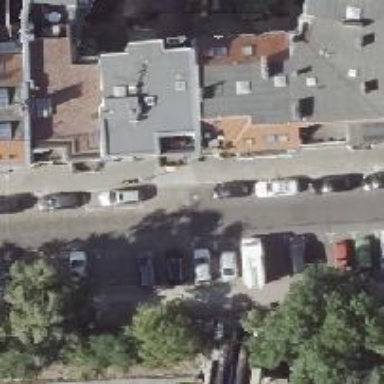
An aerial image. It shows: Residential road with separate sidewalks. There is parallel on-street parking on the left side.